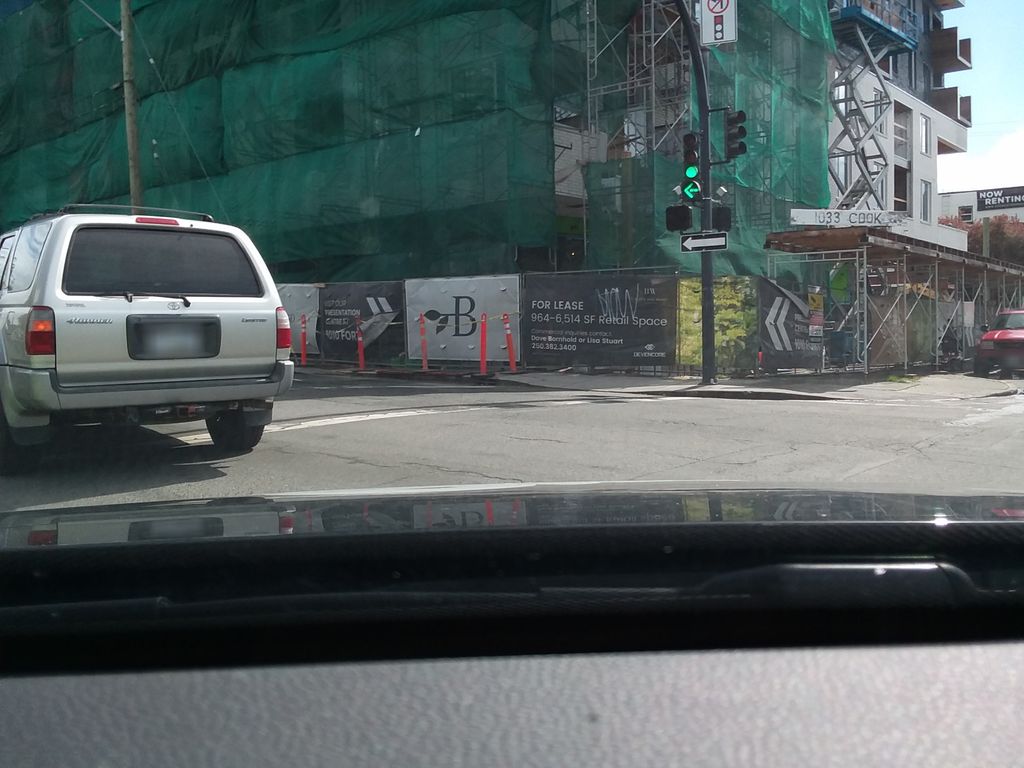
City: victoria